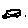
Label: car